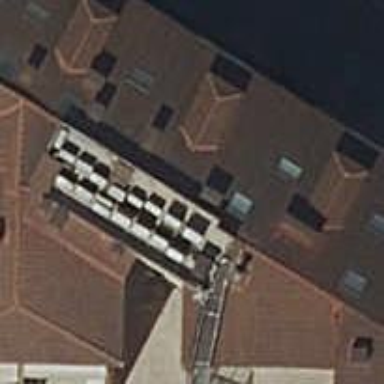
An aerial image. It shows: White building with brown roof.